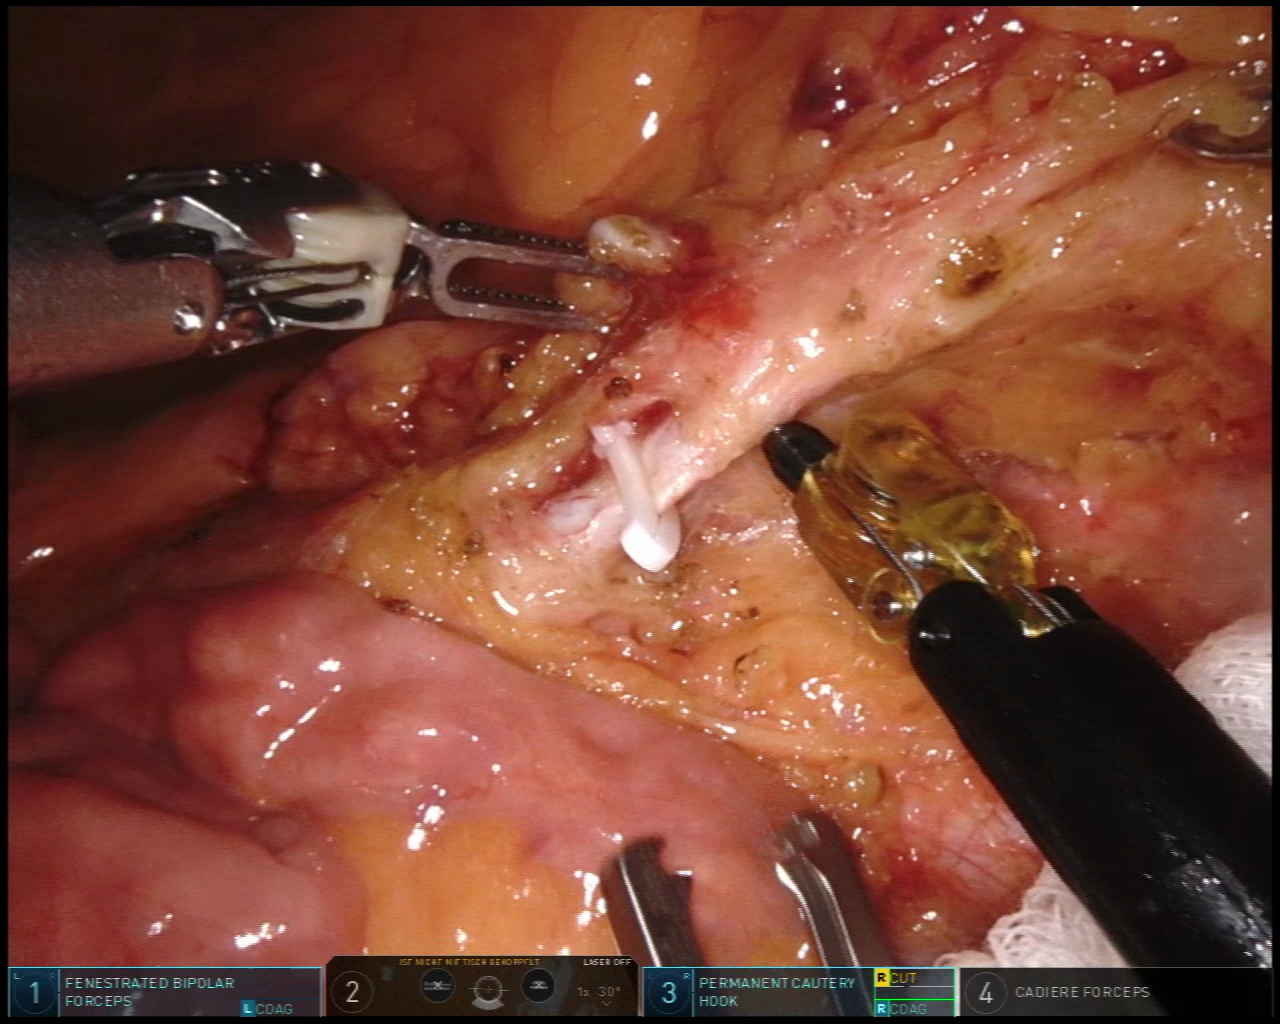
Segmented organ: inferior_mesenteric_artery
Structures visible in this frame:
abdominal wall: no
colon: no
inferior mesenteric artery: yes
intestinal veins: no
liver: no
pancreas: no
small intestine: yes
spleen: no
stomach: no
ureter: no
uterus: no
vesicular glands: no